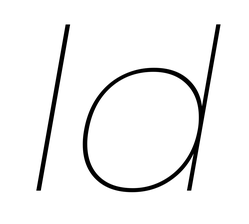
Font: Poppins-ThinItalic